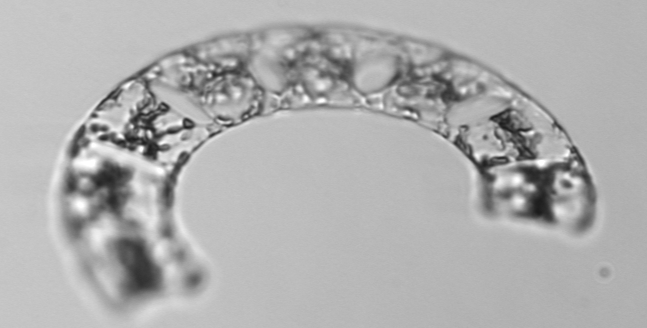
Label: Eucampia